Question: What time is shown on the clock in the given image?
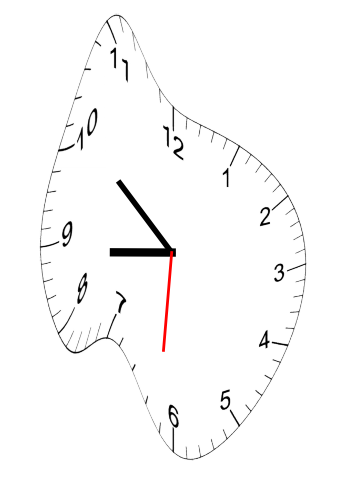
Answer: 08:51:31